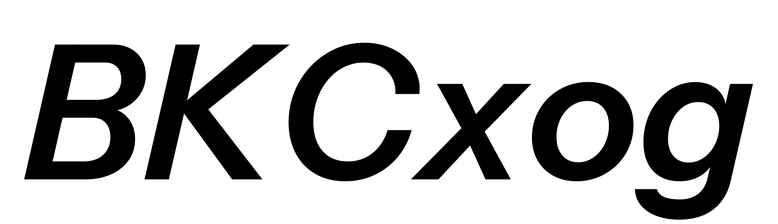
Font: InstrumentSans-Italic_SemiBold_Italic